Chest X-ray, AP view. Patient: 65 years old, sex F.
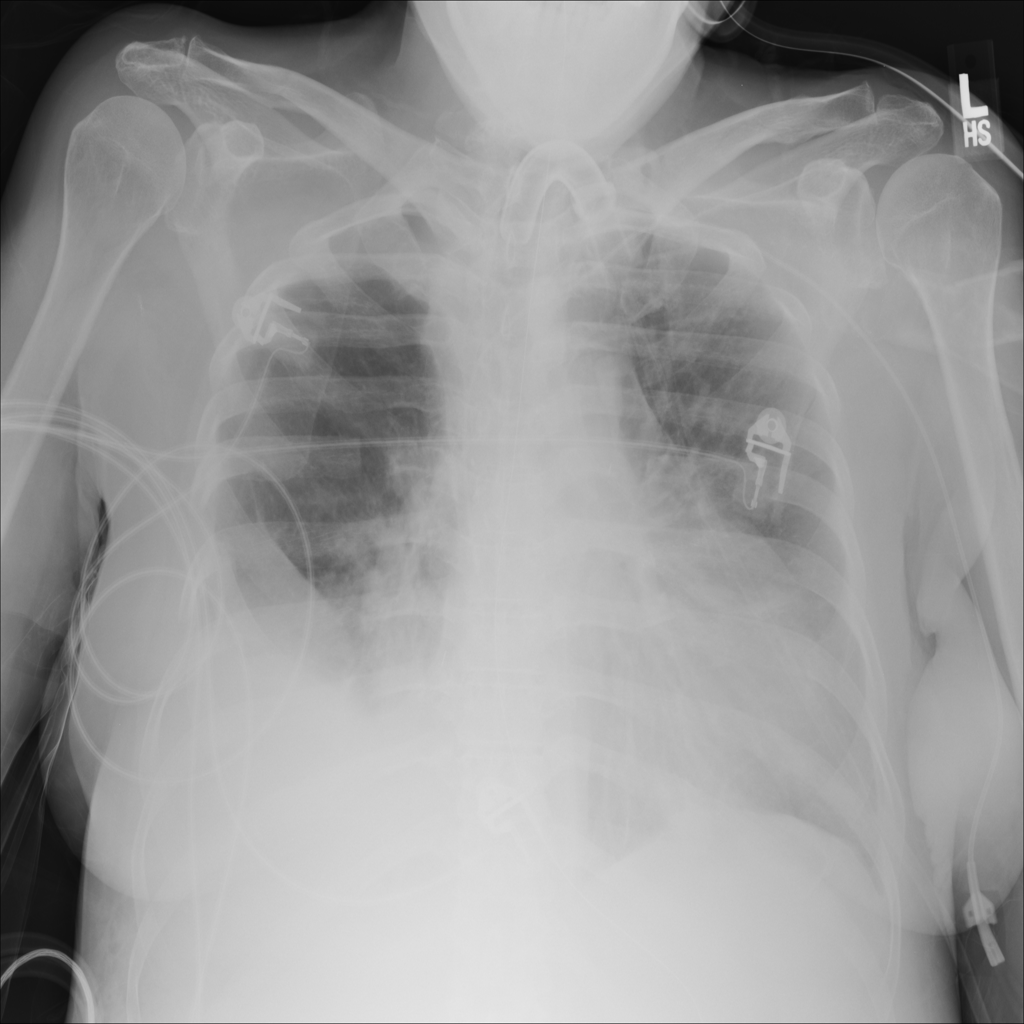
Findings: Infiltration